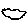
Label: cloud